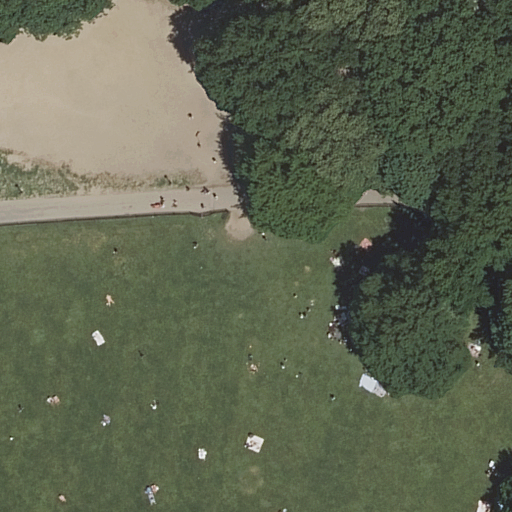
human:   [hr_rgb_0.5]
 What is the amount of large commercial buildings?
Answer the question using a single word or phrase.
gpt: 0

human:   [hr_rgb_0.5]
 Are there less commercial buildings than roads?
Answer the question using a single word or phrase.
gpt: yes

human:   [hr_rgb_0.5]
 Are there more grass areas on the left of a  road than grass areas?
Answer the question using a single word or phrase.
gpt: no

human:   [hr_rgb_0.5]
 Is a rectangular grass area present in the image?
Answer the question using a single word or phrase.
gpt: yes

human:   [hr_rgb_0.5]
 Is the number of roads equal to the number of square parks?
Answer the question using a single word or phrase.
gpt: no

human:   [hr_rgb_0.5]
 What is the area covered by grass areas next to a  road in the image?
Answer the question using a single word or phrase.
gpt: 10627m2

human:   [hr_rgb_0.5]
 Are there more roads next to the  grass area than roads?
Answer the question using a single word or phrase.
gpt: no

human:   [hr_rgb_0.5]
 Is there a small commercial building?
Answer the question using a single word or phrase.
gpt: no

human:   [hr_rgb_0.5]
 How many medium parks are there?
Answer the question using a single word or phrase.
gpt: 0

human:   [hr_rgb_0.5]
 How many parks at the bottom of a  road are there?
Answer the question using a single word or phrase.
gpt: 0

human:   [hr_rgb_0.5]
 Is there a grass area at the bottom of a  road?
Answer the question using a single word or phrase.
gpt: yes

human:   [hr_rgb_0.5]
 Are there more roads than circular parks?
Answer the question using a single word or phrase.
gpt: yes

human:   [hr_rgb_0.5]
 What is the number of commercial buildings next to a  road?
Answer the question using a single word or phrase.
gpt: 0

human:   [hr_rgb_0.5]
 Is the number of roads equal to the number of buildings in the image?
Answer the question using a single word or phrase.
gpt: no

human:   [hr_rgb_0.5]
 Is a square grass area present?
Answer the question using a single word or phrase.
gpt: no

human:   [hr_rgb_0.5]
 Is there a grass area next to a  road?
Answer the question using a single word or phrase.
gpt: yes

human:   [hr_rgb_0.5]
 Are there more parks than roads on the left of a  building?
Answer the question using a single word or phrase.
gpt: yes

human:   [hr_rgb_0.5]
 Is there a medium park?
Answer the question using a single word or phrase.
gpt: no

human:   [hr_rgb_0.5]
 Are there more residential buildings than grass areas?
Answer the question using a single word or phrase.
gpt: no

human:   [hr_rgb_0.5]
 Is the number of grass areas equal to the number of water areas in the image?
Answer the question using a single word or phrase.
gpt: no

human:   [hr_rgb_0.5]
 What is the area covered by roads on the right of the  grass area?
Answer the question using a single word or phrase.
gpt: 0m2

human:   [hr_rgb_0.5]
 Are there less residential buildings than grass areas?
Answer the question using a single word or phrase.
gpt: yes

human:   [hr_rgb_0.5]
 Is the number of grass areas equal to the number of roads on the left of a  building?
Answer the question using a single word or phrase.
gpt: no

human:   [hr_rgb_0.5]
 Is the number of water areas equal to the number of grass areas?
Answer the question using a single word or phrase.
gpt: no

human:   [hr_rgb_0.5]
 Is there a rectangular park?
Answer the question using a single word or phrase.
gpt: yes

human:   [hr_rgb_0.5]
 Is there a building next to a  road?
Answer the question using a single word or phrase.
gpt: no

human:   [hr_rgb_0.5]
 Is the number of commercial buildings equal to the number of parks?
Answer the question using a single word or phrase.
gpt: no

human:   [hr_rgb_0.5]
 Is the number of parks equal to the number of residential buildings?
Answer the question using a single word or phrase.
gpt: no

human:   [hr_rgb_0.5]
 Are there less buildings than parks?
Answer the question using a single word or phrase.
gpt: yes

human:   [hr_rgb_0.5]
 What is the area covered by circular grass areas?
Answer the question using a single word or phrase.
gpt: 0m2

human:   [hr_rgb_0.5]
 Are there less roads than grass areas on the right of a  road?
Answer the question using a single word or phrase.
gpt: no

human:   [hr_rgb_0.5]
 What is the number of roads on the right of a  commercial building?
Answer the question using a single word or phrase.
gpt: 0

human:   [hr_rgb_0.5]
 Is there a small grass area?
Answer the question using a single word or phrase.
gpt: no

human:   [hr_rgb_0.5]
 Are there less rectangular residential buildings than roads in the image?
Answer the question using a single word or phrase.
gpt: yes

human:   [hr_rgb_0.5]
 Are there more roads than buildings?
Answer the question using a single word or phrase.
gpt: yes

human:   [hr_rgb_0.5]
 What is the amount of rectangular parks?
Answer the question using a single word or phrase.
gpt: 1